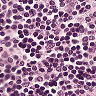
Metastatic tissue present: no